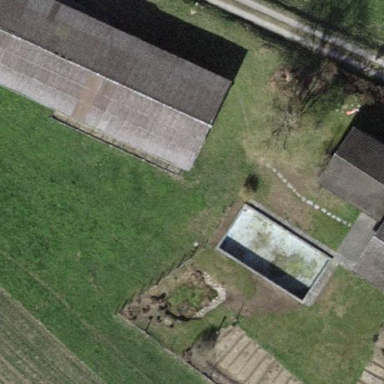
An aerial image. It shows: Farmyard area.